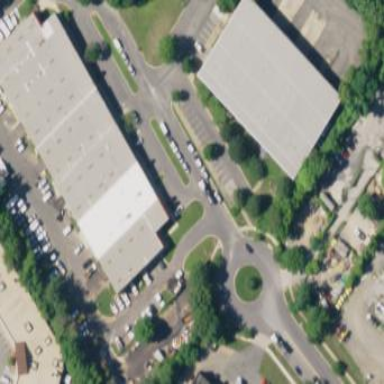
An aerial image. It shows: Commercial building.